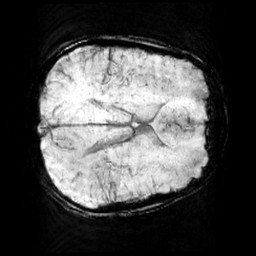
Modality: minIP
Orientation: axial
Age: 9
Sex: male
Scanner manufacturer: siemens
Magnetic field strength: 3 T
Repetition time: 0.027 s
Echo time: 0.02 s